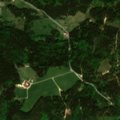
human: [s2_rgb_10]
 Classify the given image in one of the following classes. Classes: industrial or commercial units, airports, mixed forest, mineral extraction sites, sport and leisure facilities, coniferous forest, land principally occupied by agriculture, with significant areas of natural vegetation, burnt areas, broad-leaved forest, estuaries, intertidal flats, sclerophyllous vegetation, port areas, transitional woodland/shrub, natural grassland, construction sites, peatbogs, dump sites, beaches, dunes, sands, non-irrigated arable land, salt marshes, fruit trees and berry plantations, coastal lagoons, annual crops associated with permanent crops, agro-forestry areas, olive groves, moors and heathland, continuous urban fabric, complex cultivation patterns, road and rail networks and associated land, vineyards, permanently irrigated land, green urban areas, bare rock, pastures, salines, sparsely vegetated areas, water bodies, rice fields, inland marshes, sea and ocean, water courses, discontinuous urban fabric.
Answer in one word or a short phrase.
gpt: land principally occupied by agriculture, with significant areas of natural vegetation, coniferous forest, mixed forest